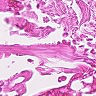
Metastatic tissue present: no